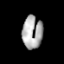
Tissue: lung
Cell type: Endothelial cells
Senescence score: 0.5676
Nuclear area (px): 638
Mean DAPI intensity: 171.326